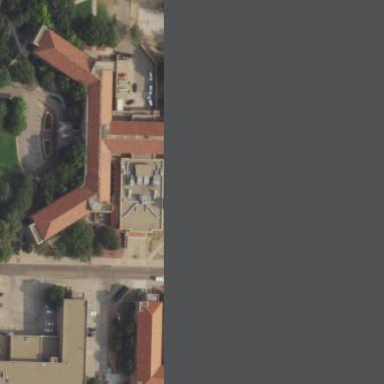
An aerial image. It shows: Dormitory building.